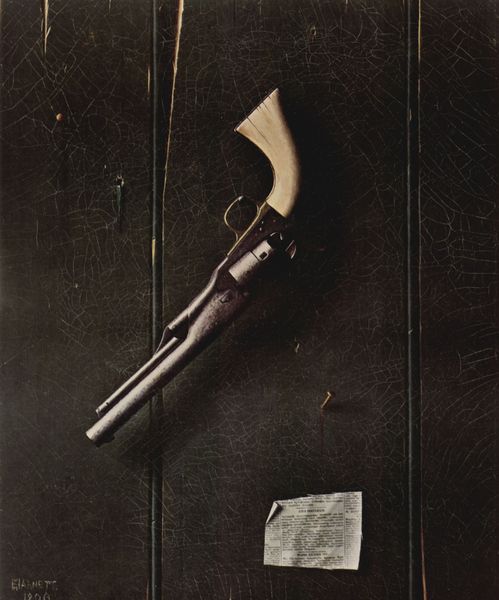
Titel: Der treue Colt
Künstler: William Michael Harnett
Standort: Hartford (Connecticut)
Institution: Wadsworth Atheneum
Schlagwörter: dunkel, gemälde, schatten, weiß, ocker, ausschnitt, braun, grau, hintergrund, holz, licht, schwarz, tisch, beige, wand, rache, signatur, öl, realismus, blatt, stilleben, stillleben, schrift, papier, farbe, detail, glanz, metall, balken, bohlen, bretter, nagel, nägel, collage, surrealismus, foto, griff, eisen, hängen, fetzen, zettel, linie, brett, zeitung, waffe, lauf, kugel, jagd, photo, hängend, duell, aufgehängt, usa, westen, aufhängen, abzug, schusswaffe, täuschung, knick, lade, schießen, elfenbein, trompe l'eil, pistole, schuss, notiz, note, notizen, beschriftet, paneel, cowboy, optische täuschung, montage, kopfüber, gesetz, colt, sheriff, close up, dali, magritte, informationen, revolver, western, knarre, anheften, augentäuscher, abschiedsbrief, angeheftet, annonce, barberi, d`barberi, gun, jacopo, jacoppo, penisersatz, sherrif